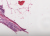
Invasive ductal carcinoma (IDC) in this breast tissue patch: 0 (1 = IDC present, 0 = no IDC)